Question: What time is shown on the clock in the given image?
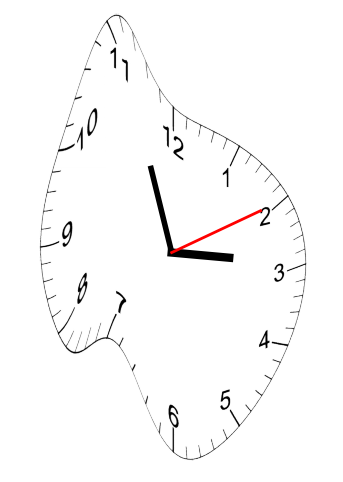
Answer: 02:56:10